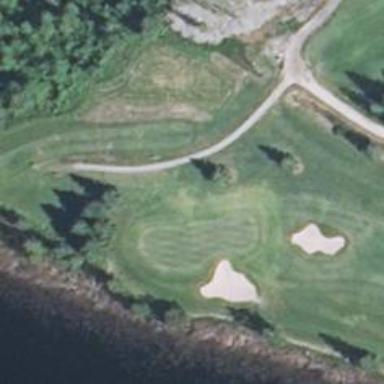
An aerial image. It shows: View of golf hole.